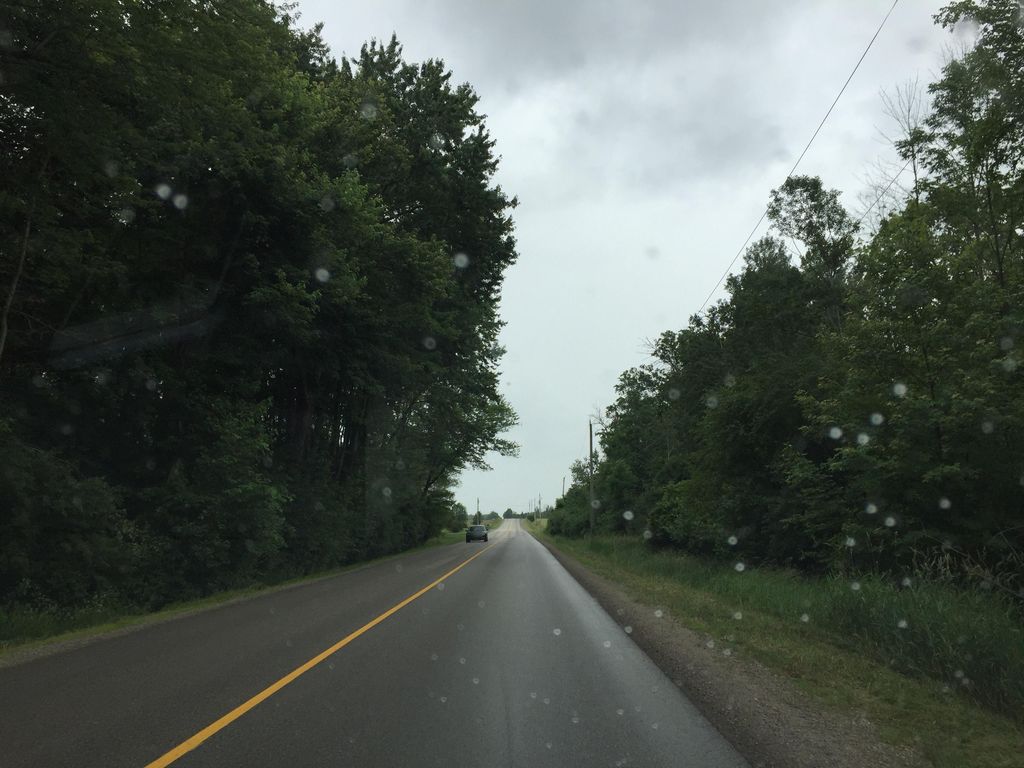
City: kitchener-waterloo